Question: I have a button on my form, this row is the point where I try to create a record from the form and submit to the server:
'''
var record = Ext.ModelManager.create(form, 'LoginModel');//'Login' wont work as well
'''
I get the exception

this is the entire contoller:
'''
Ext.define('TA.controller.LoginController', {
extend: 'Ext.app.Controller',
config: {
models: [
'LoginModel'
],
stores: [
'LoginStore'
],
views: [
'LoginPanel'
],
refs: {
LoginForm: '#loginform'
},
control: {
"#Submit": {
tap: 'onSubmitTap'
}
}
},
onSubmitTap: function(button, e, options) {
var form = this.getLoginForm().getValues();
console.log(form);
var record = Ext.ModelManager.create(form, 'LoginModel');///////////the problem
store.add(record);
store.sync();
}
});
'''
this is the model:
'''
Ext.define('TA.model.LoginModel', {
extend: 'Ext.data.Model',
config: {
fields: [
{
name: 'UserName'
},
{
name: 'Password'
}
],
proxy: {
type: 'jsonp'
}
}
});
'''
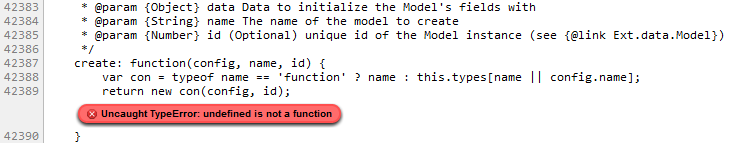
Answer: '''
var record = Ext.create('TA.model.LoginModel', form);
'''